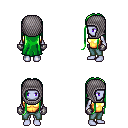
a pixel art fantasy rpg character, female body template, dark elf, purple skin, gold chest armor, teal pants, green extra-long hairstyle, chain hood, metal gloves, four views (front, back, left, right), 2x2 character sprite sheet, small pixel art, hard edges, no anti-aliasing